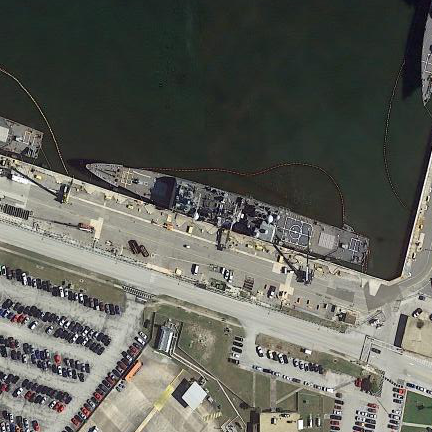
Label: cruiser